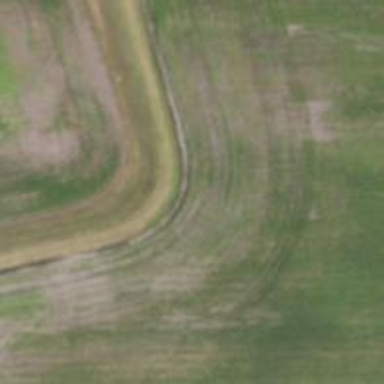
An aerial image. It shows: Levee embankment.